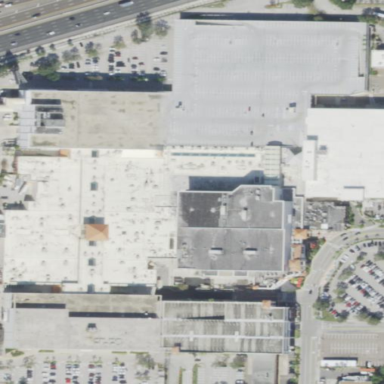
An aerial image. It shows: Retail area.